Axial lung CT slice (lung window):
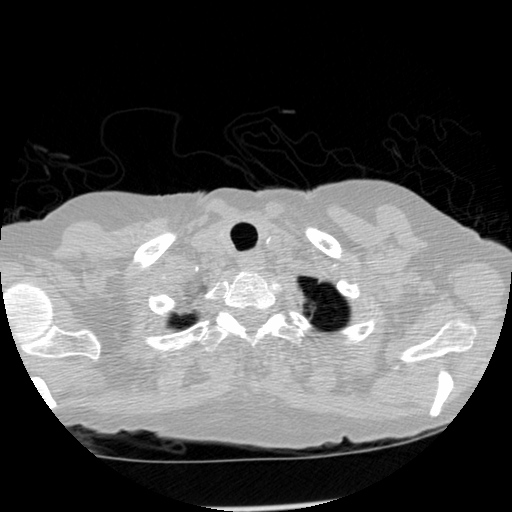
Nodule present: no